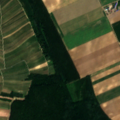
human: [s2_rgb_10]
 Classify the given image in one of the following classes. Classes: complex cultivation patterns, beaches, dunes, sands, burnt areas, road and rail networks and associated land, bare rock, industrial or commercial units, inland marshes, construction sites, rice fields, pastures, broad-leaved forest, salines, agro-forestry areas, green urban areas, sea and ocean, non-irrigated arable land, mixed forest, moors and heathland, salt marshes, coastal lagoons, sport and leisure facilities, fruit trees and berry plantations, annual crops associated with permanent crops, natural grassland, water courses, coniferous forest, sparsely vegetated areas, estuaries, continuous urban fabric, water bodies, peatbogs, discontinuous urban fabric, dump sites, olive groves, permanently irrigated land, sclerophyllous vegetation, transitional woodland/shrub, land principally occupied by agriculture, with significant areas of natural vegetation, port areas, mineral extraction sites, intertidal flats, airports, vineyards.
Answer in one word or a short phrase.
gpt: non-irrigated arable land, vineyards, broad-leaved forest